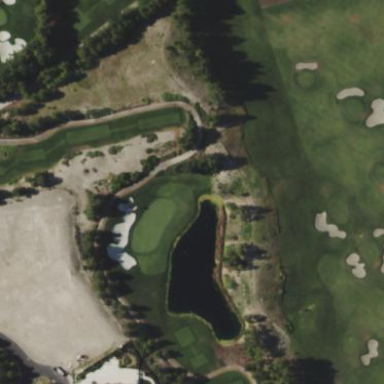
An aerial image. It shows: Rough grassy area used for golf.